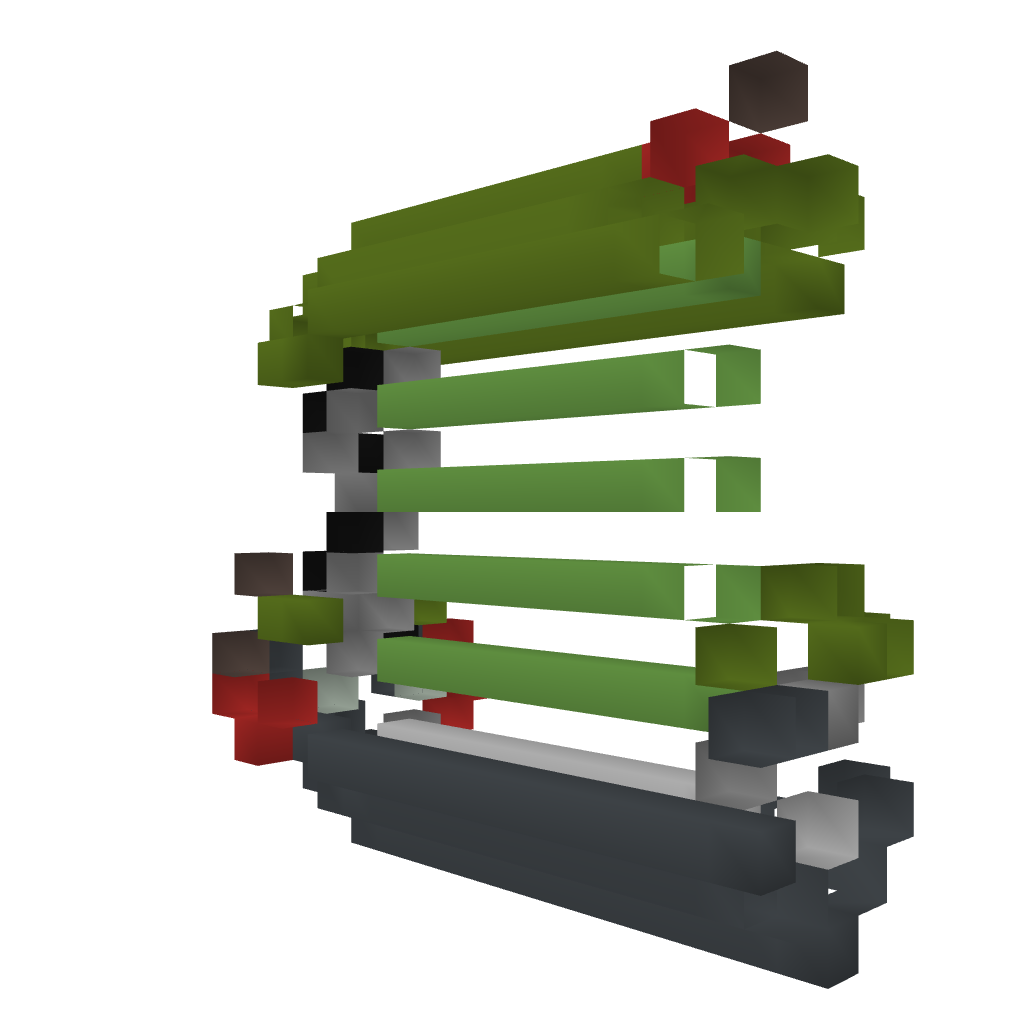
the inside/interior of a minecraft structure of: Long Range Cannon (5-10 Module)